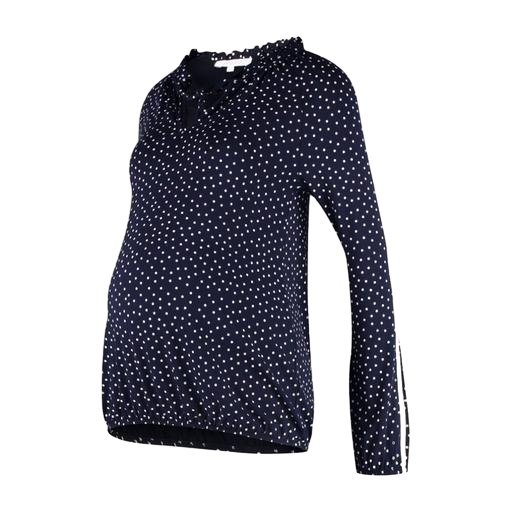
navy spot pleat front top, blue maternity navy polka heart cap, blue maternity/nursing top, white background